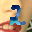
Label: 2